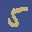
Label: 5